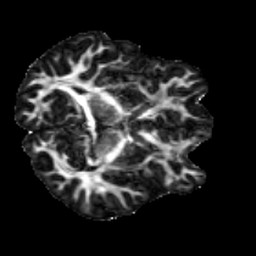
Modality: FA
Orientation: axial
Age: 24
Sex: male
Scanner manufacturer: siemens
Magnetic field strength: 3 T
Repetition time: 3.5 s
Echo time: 0.086 s